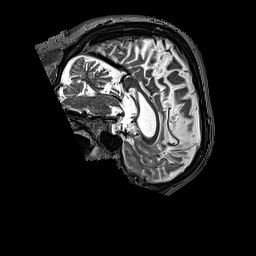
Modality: T2w
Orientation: sagittal
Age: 57
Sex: male
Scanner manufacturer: siemens
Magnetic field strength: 3 T
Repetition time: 3.2 s
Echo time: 0.567 s